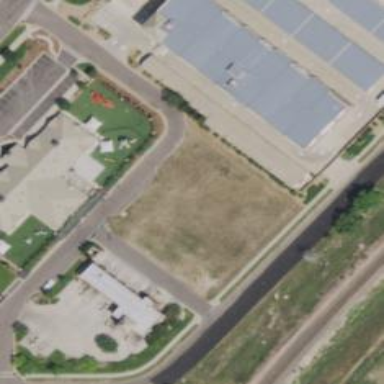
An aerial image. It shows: Storage rental shop.